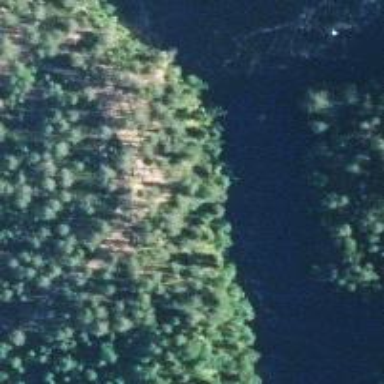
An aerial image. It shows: Cliff in nature.